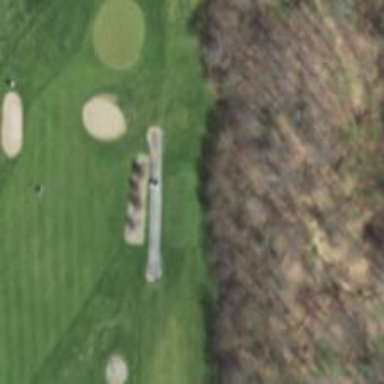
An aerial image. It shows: Golf tee.